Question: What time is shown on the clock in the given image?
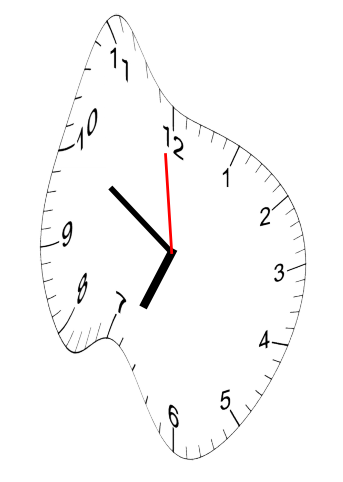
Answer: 06:49:59